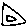
Label: triangle